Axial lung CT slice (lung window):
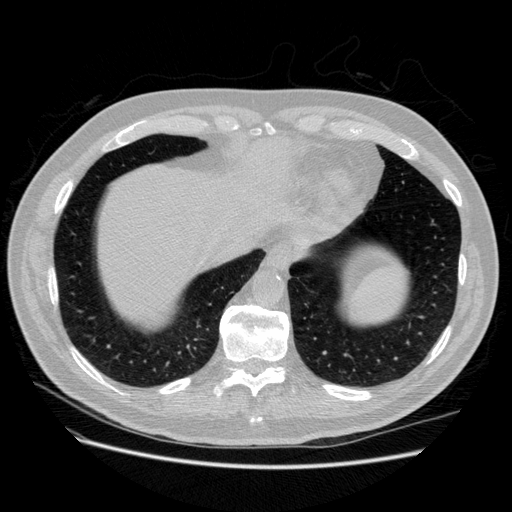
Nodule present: no